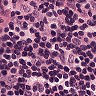
Metastatic tissue present: no